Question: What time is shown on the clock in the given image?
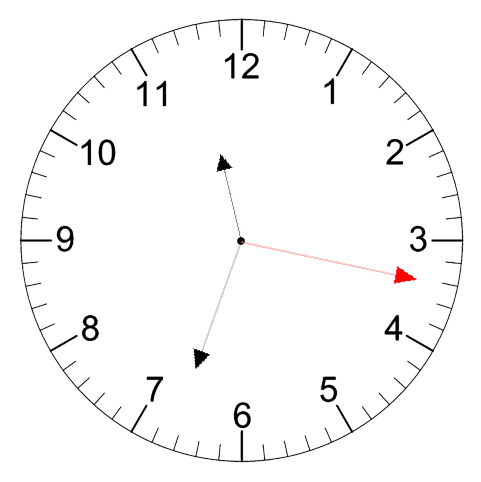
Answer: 11:33:17